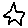
Label: star